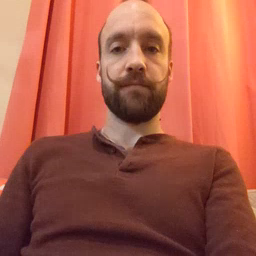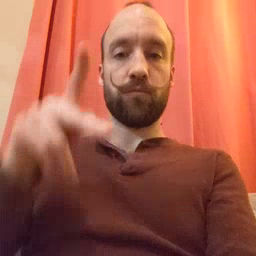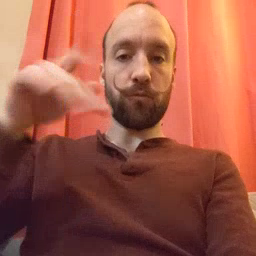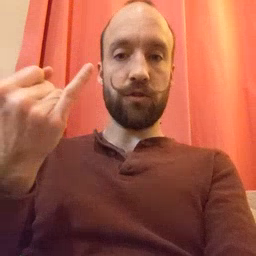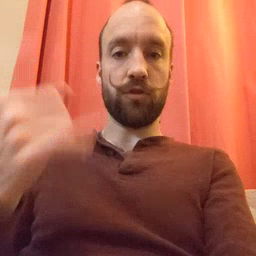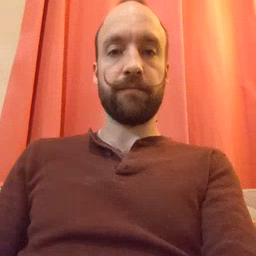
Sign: pajamas